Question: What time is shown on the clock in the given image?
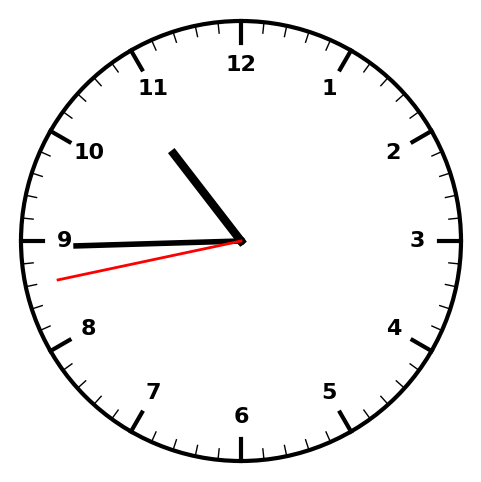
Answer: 10:44:43